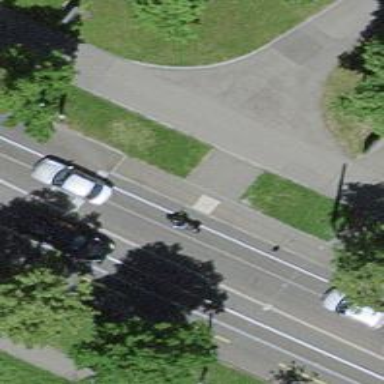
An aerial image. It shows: Tree-lined avenue.